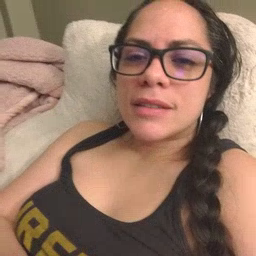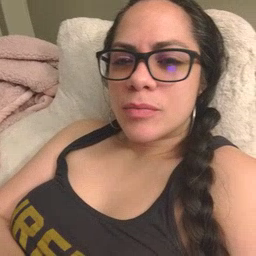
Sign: napkin